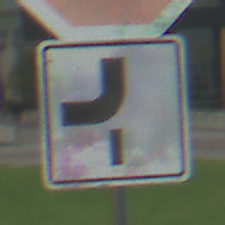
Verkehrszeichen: VerlaufVorfahrtsstrasse7
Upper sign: Stop
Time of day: MorningAfternoon
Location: Outdoor (Urban)
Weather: PartlyCloudy
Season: NotSpecified
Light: Natural